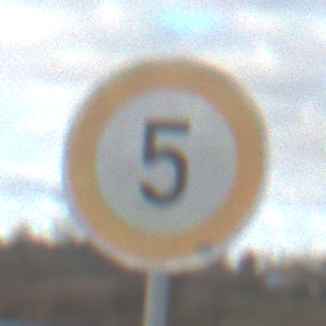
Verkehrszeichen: Geschwindigkeit5
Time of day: SunriseSunset
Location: Outdoor (RoadRail)
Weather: PartlyCloudy
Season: NotSpecified
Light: Natural